Question: I'm trying to lay out a view in WatchKit with an image and a label side by side.
I create a Group with a Horizontal orientation, and add the Image with left justification and a label with right justification.
I actually get two different problems here:
(1) My image is square, but the edge of the image that is against the edge of the group gets rounded off. So I have two rounded corners and two square corners, which looks bad. I'd prefer to get 4 rounded corners -- but mainly I just need it to be consistent.
(2) My label text is long and needs to be wrapped. In the Interface Builder I set lines to 2, and in IB it wraps properly. But when I run it, the view in the simulator doesn't wrap, and instead is truncated.

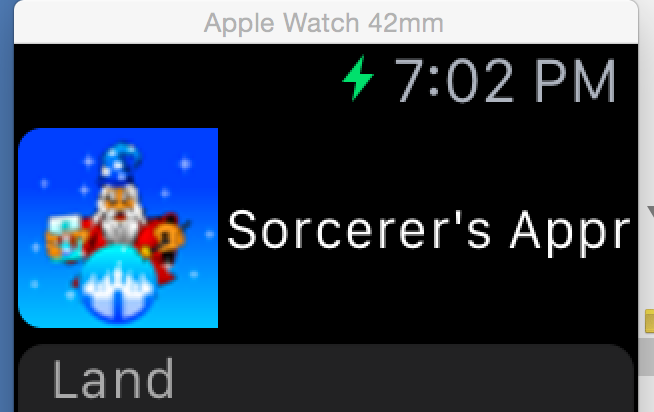
Answer: Do you have a corner radius set on the containing group? If so it will clip the corners of the image.